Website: macys
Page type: billing-address
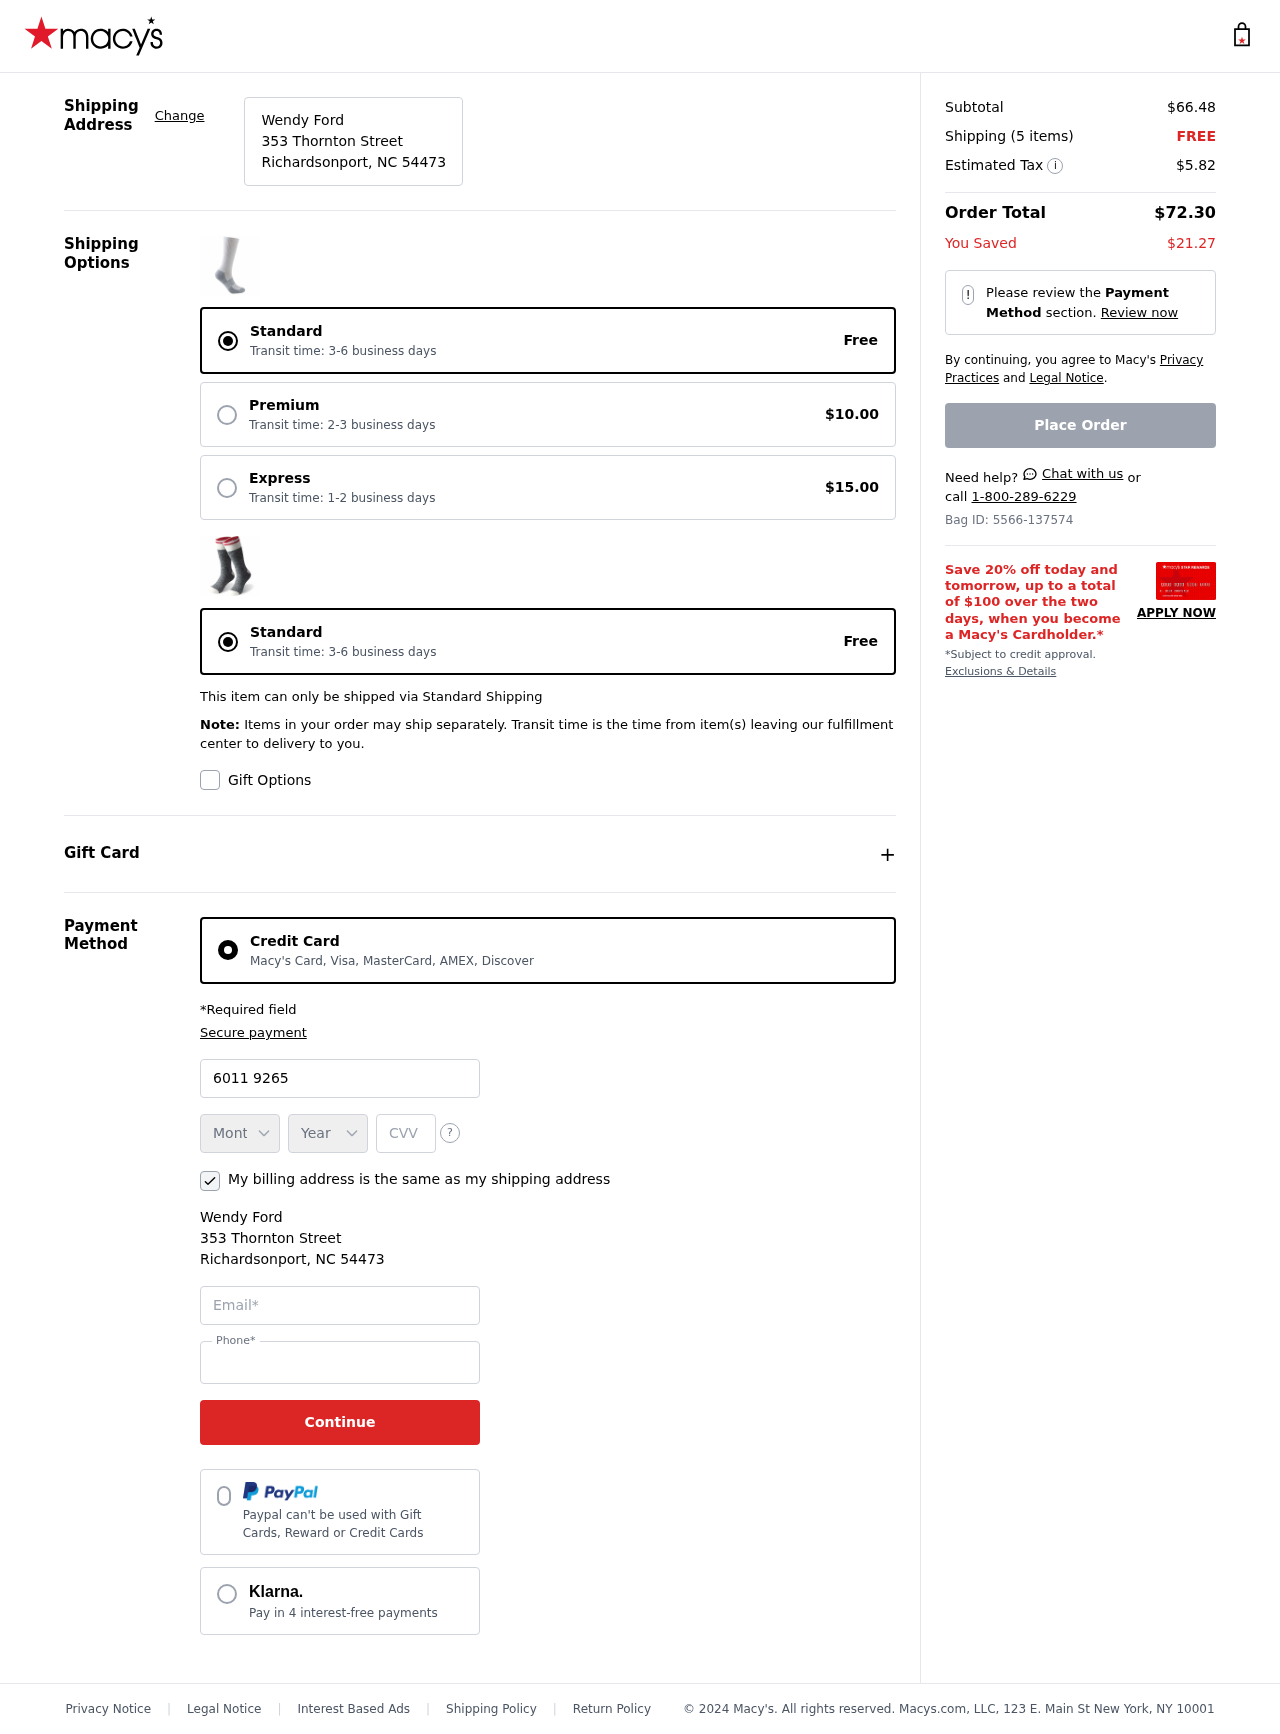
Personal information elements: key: PII_CARD_CVV
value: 577
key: PII_CARD_EXPIRY_MONTH
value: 04
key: PII_CARD_EXPIRY_YEAR
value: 30
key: PII_CARD_NUMBER
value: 6011 9265 5837 0870
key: PII_CITY_STATE_ZIP
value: Richardsonport, NC 54473
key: PII_EMAIL
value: wendyford@gmail.com
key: PII_FULLNAME
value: Wendy Ford
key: PII_PHONE
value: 2546761235
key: PII_STREET
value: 353 Thornton Street
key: PII_FULLNAME2
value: Wendy Ford
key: PII_STREET2
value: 353 Thornton Street
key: PII_CITY_STATE_ZIP2
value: Richardsonport, NC 54473
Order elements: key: ORDER_SUBTOTAL
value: $66.48
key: ORDER_NUM_ITEMS
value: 5
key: ORDER_SHIPPING_COST
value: FREE
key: ORDER_TAX
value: $5.82
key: ORDER_TOTAL
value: $72.30
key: ORDER_SAVINGS
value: $21.27
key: ORDER_ID
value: Bag ID: 5566-137574